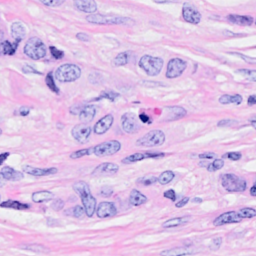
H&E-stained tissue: Breast